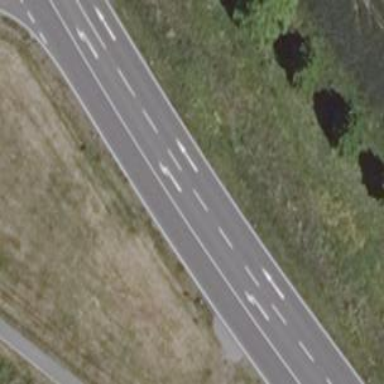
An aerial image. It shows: Asphalt road classified as primary highway.